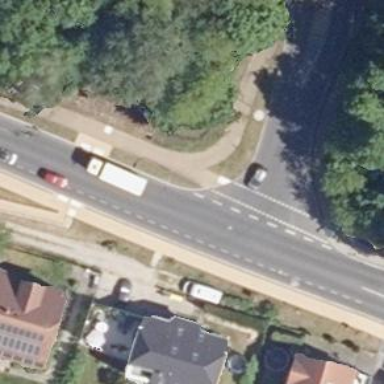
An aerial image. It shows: Road with traffic signals.